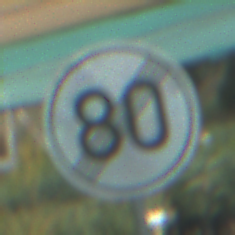
Verkehrszeichen: EndeGeschwindigkeit80
Umgebung: Roofed, Special
Tageszeit: MorningAfternoon
Wetter: PartlyCloudy
Licht: Natural
Jahreszeit: NotSpecified
Kontrast: MediumContrast